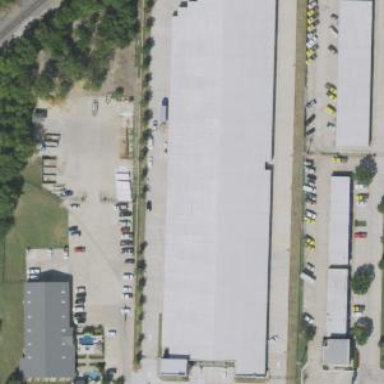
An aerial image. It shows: Building housing storage rental shop.